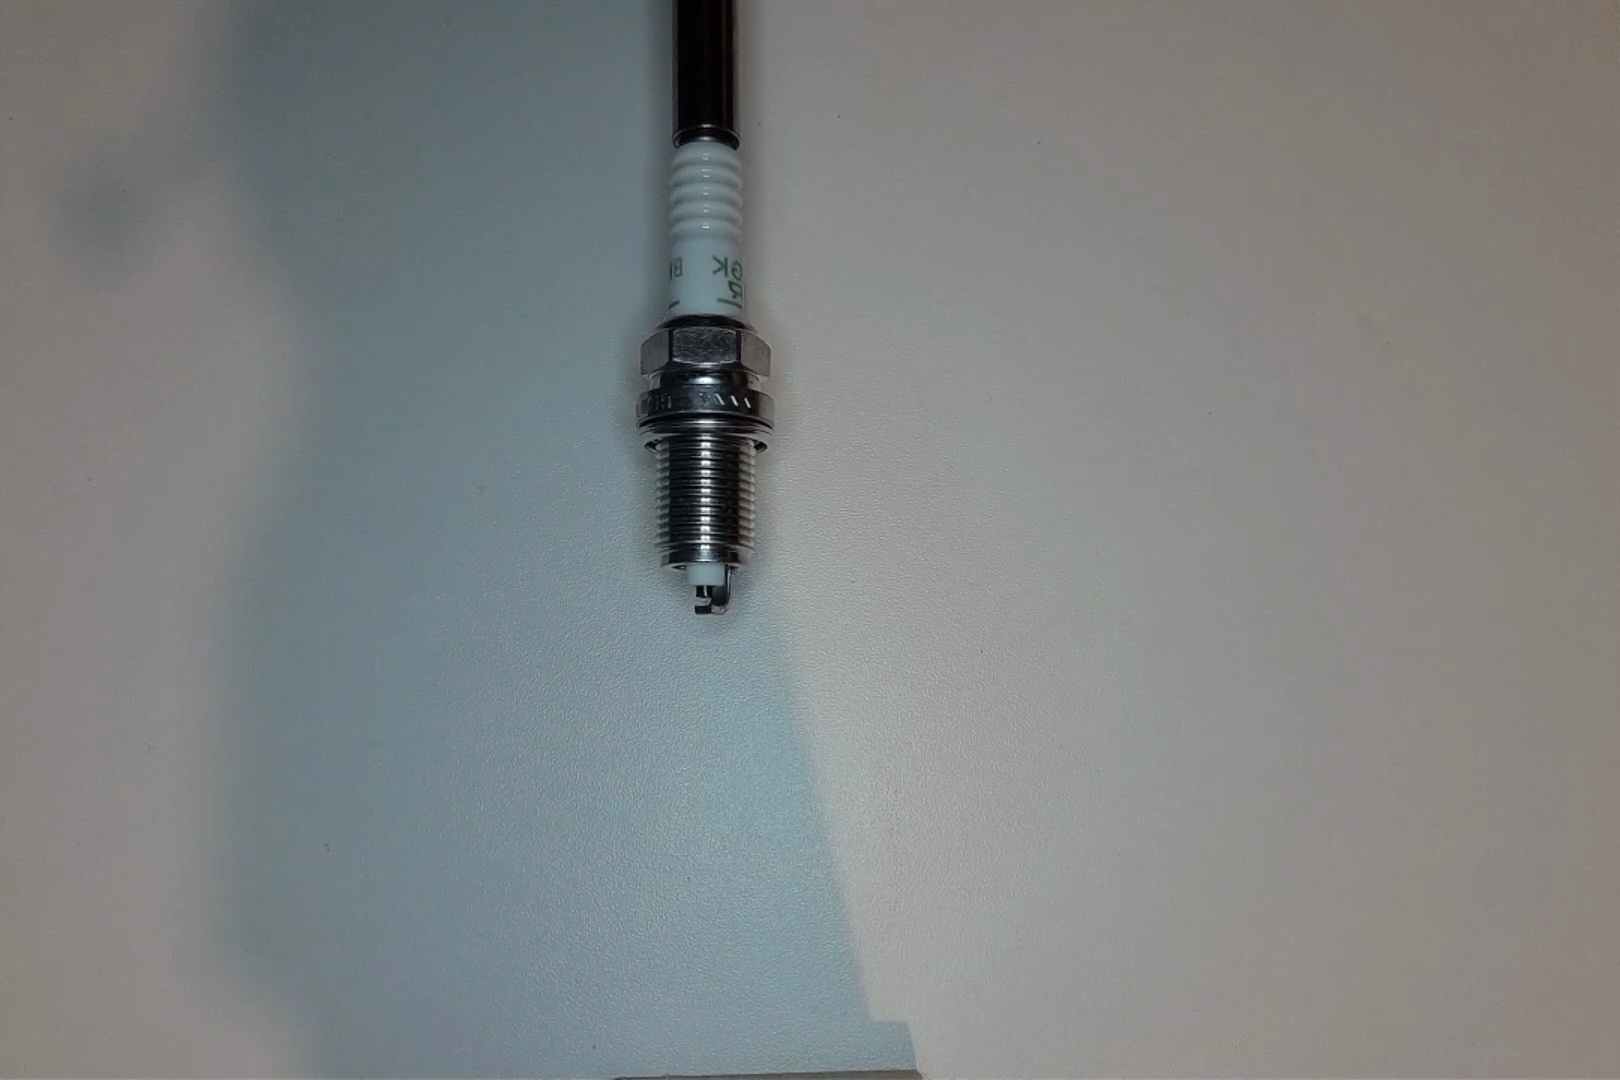
Label: no anomaly